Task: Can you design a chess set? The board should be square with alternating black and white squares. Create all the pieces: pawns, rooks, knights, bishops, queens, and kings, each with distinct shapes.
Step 2345:
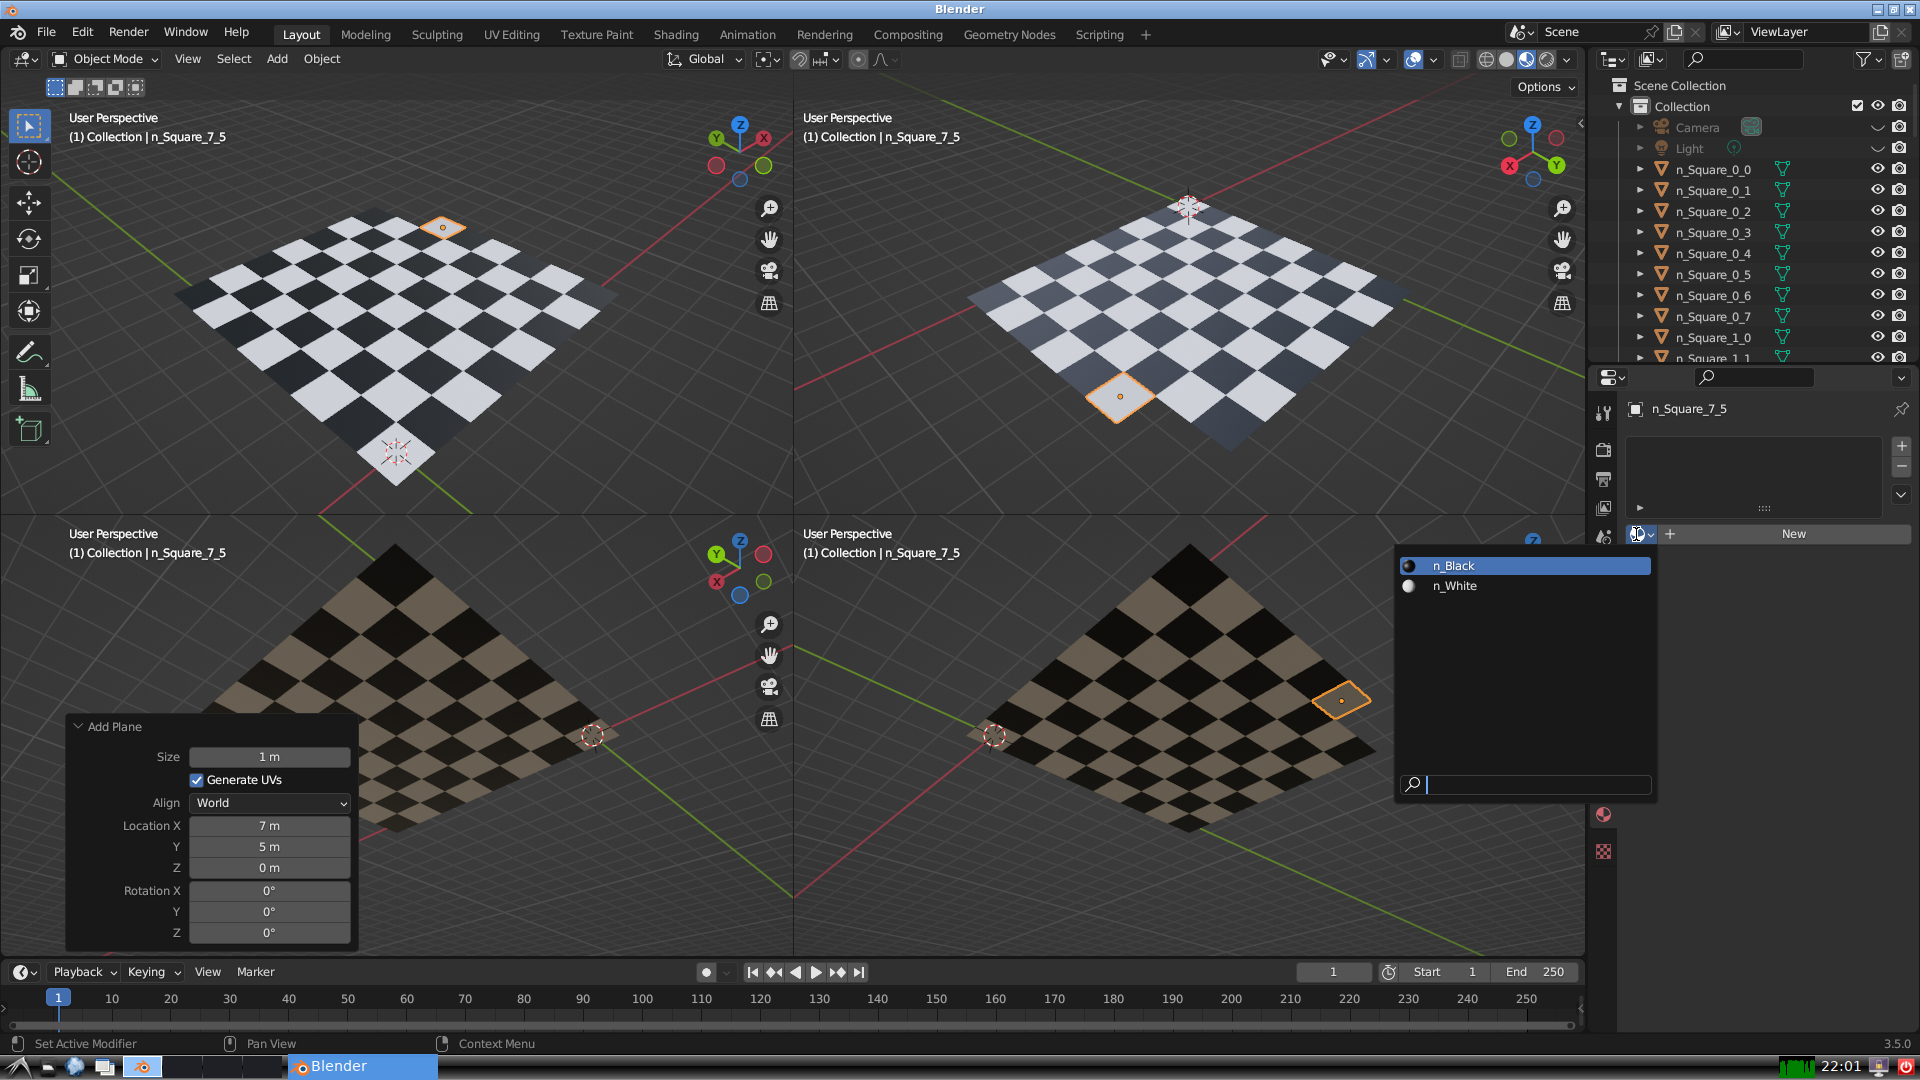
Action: input_text: n_White